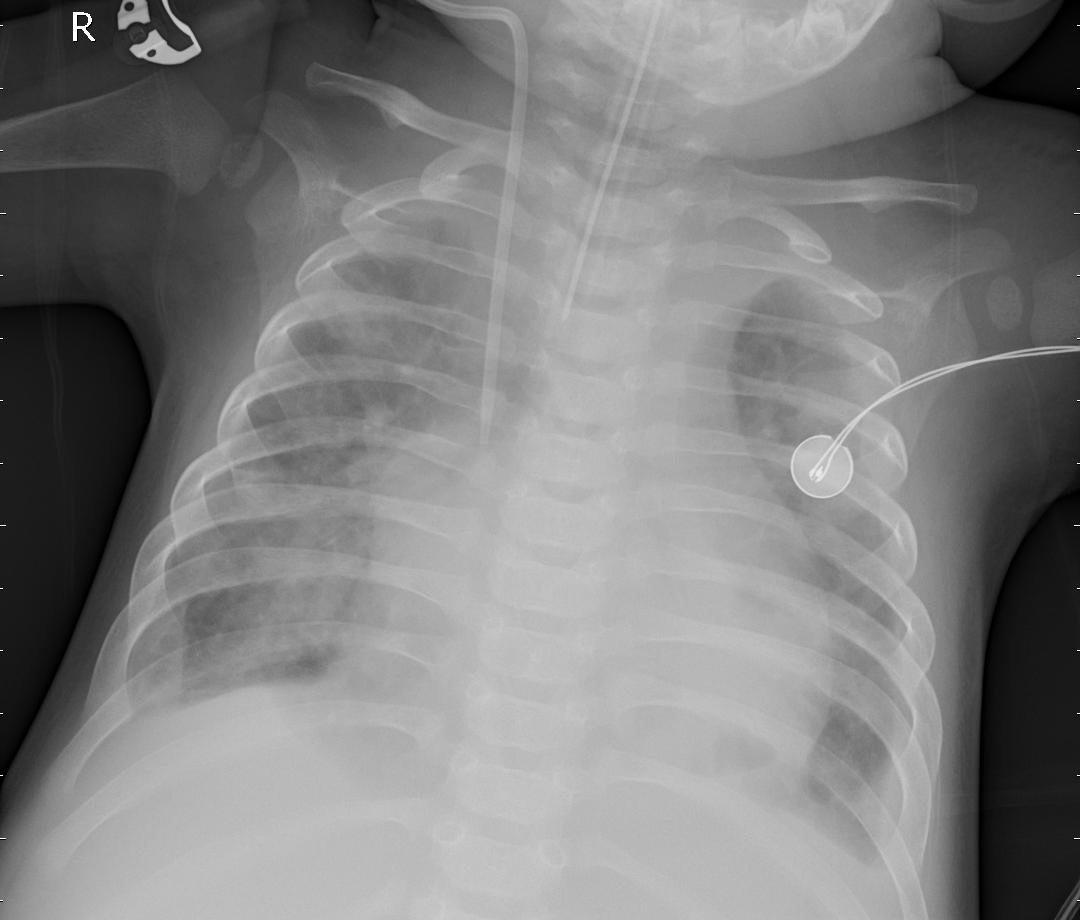
Diagnosis: PNEUMONIA